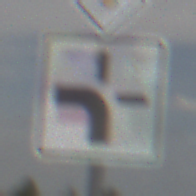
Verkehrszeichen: VerlaufVorfahrtsstrasse1
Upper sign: Vorfahrtsstrasse
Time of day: Midday
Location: Outdoor (Nature)
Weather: PartlyCloudy
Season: NotSpecified
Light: Natural